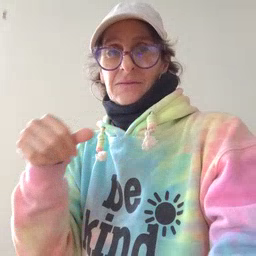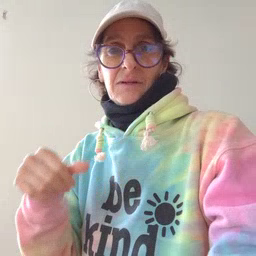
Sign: puzzle